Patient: sex M, age 63
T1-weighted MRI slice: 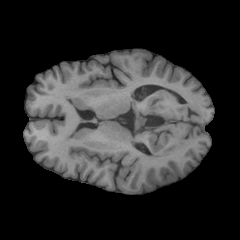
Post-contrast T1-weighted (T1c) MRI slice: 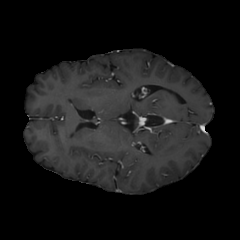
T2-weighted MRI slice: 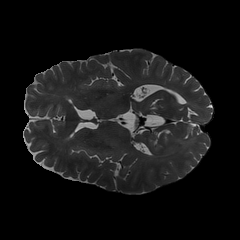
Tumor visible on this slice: no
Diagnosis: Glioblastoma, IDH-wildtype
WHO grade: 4